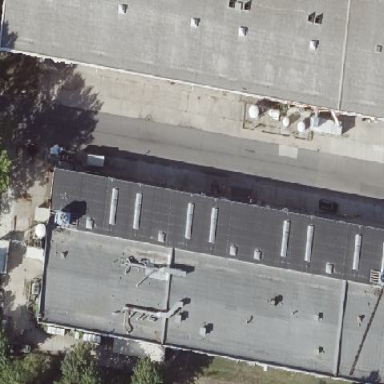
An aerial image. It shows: Industrial building.